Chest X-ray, PA view. Patient: 45 years old, sex F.
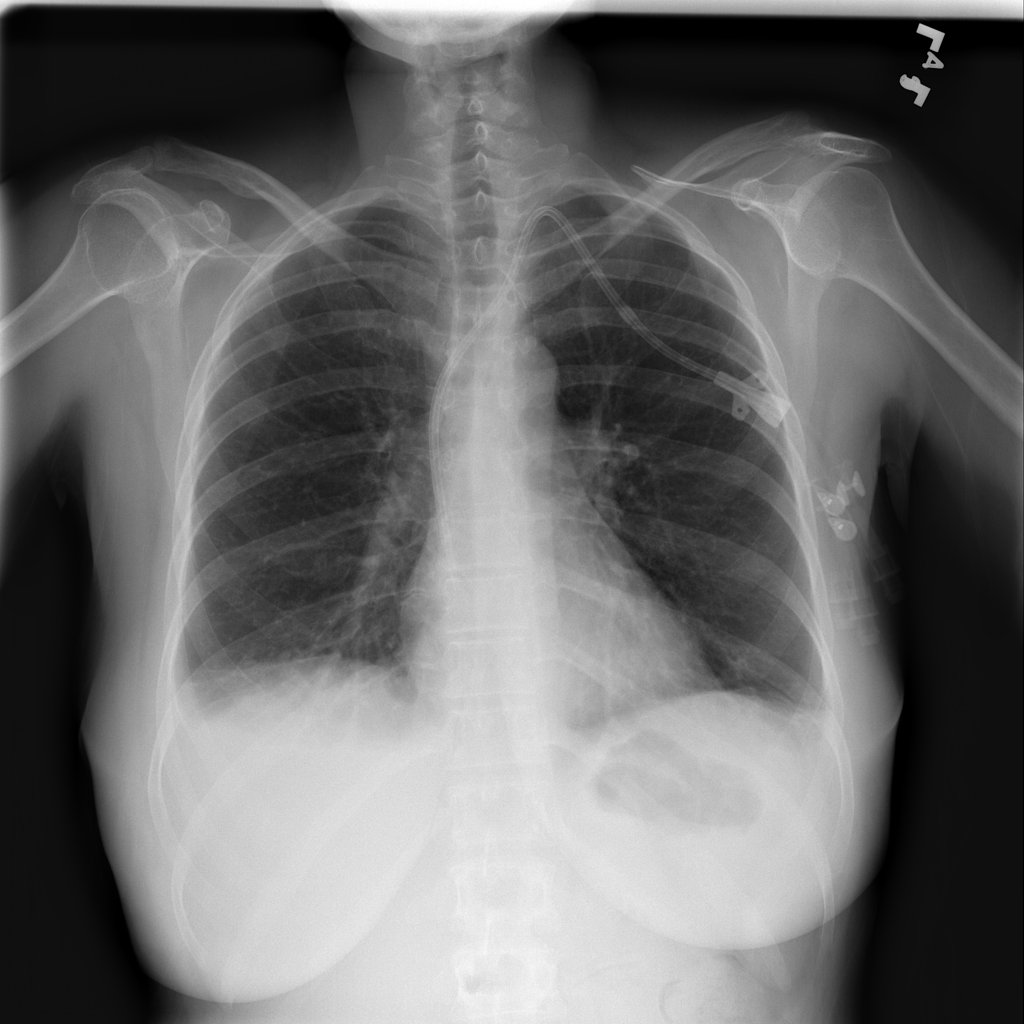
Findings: Atelectasis